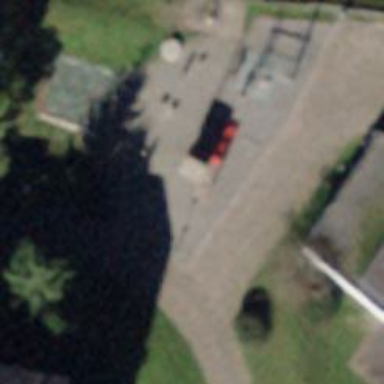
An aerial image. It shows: Playground area for leisure land.